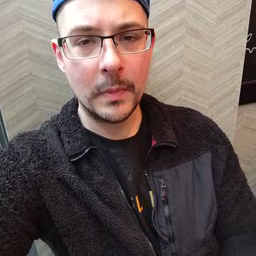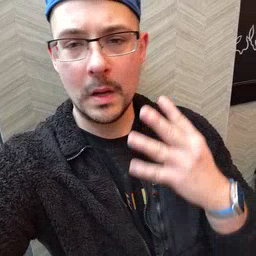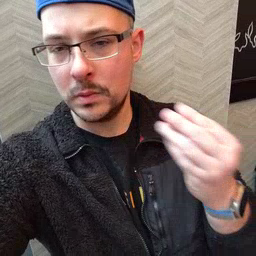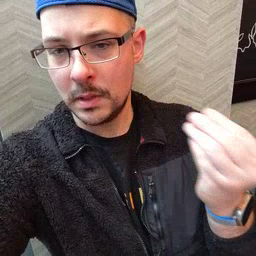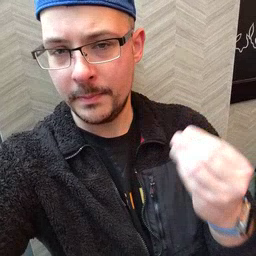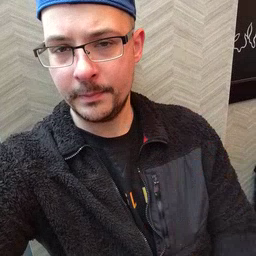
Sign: outside